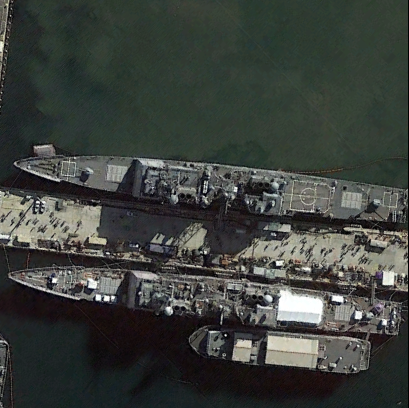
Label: cruiser